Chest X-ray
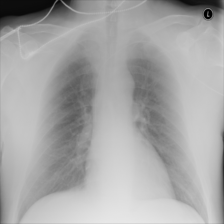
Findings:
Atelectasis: negative
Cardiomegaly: negative
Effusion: negative
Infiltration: negative
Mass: negative
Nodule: negative
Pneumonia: negative
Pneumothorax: negative
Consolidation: negative
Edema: negative
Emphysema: negative
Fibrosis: negative
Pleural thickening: negative
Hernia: negative